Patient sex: F
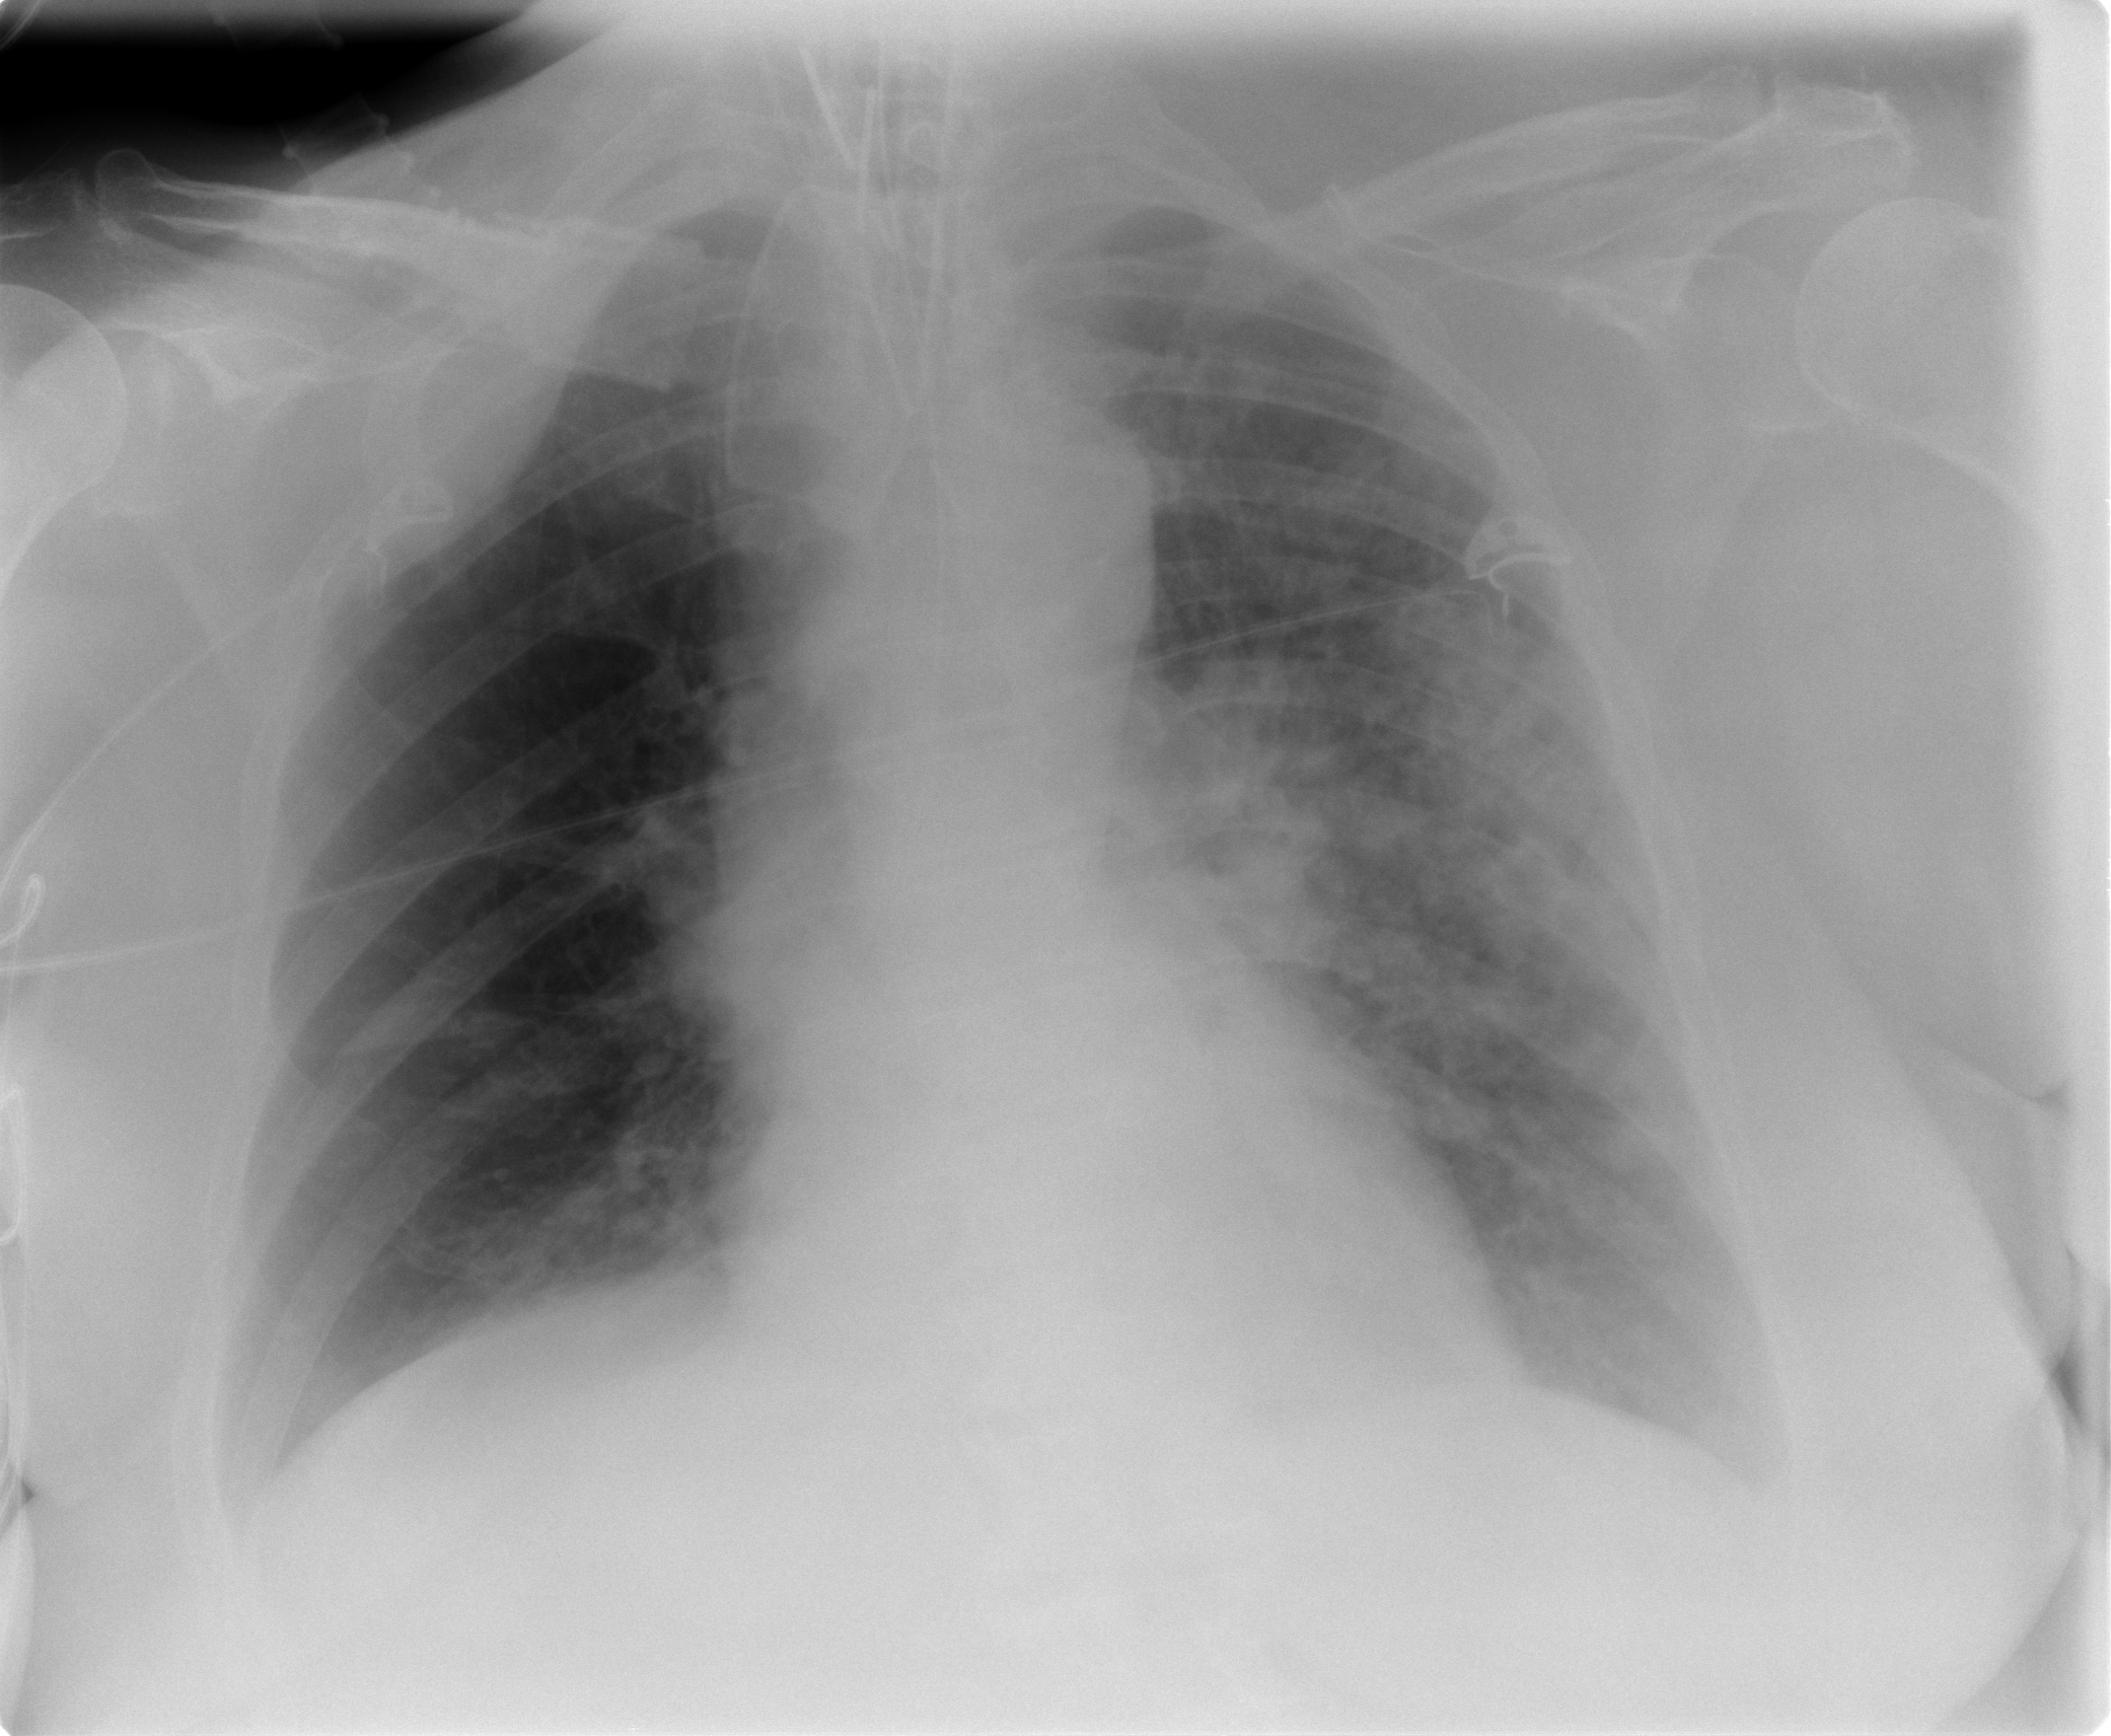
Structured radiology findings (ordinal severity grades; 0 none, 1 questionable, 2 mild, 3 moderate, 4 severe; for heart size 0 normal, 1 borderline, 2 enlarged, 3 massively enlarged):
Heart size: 0
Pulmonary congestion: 0
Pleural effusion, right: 2
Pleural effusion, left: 2
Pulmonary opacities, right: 0
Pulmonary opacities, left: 4
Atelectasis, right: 2
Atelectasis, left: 2